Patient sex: F
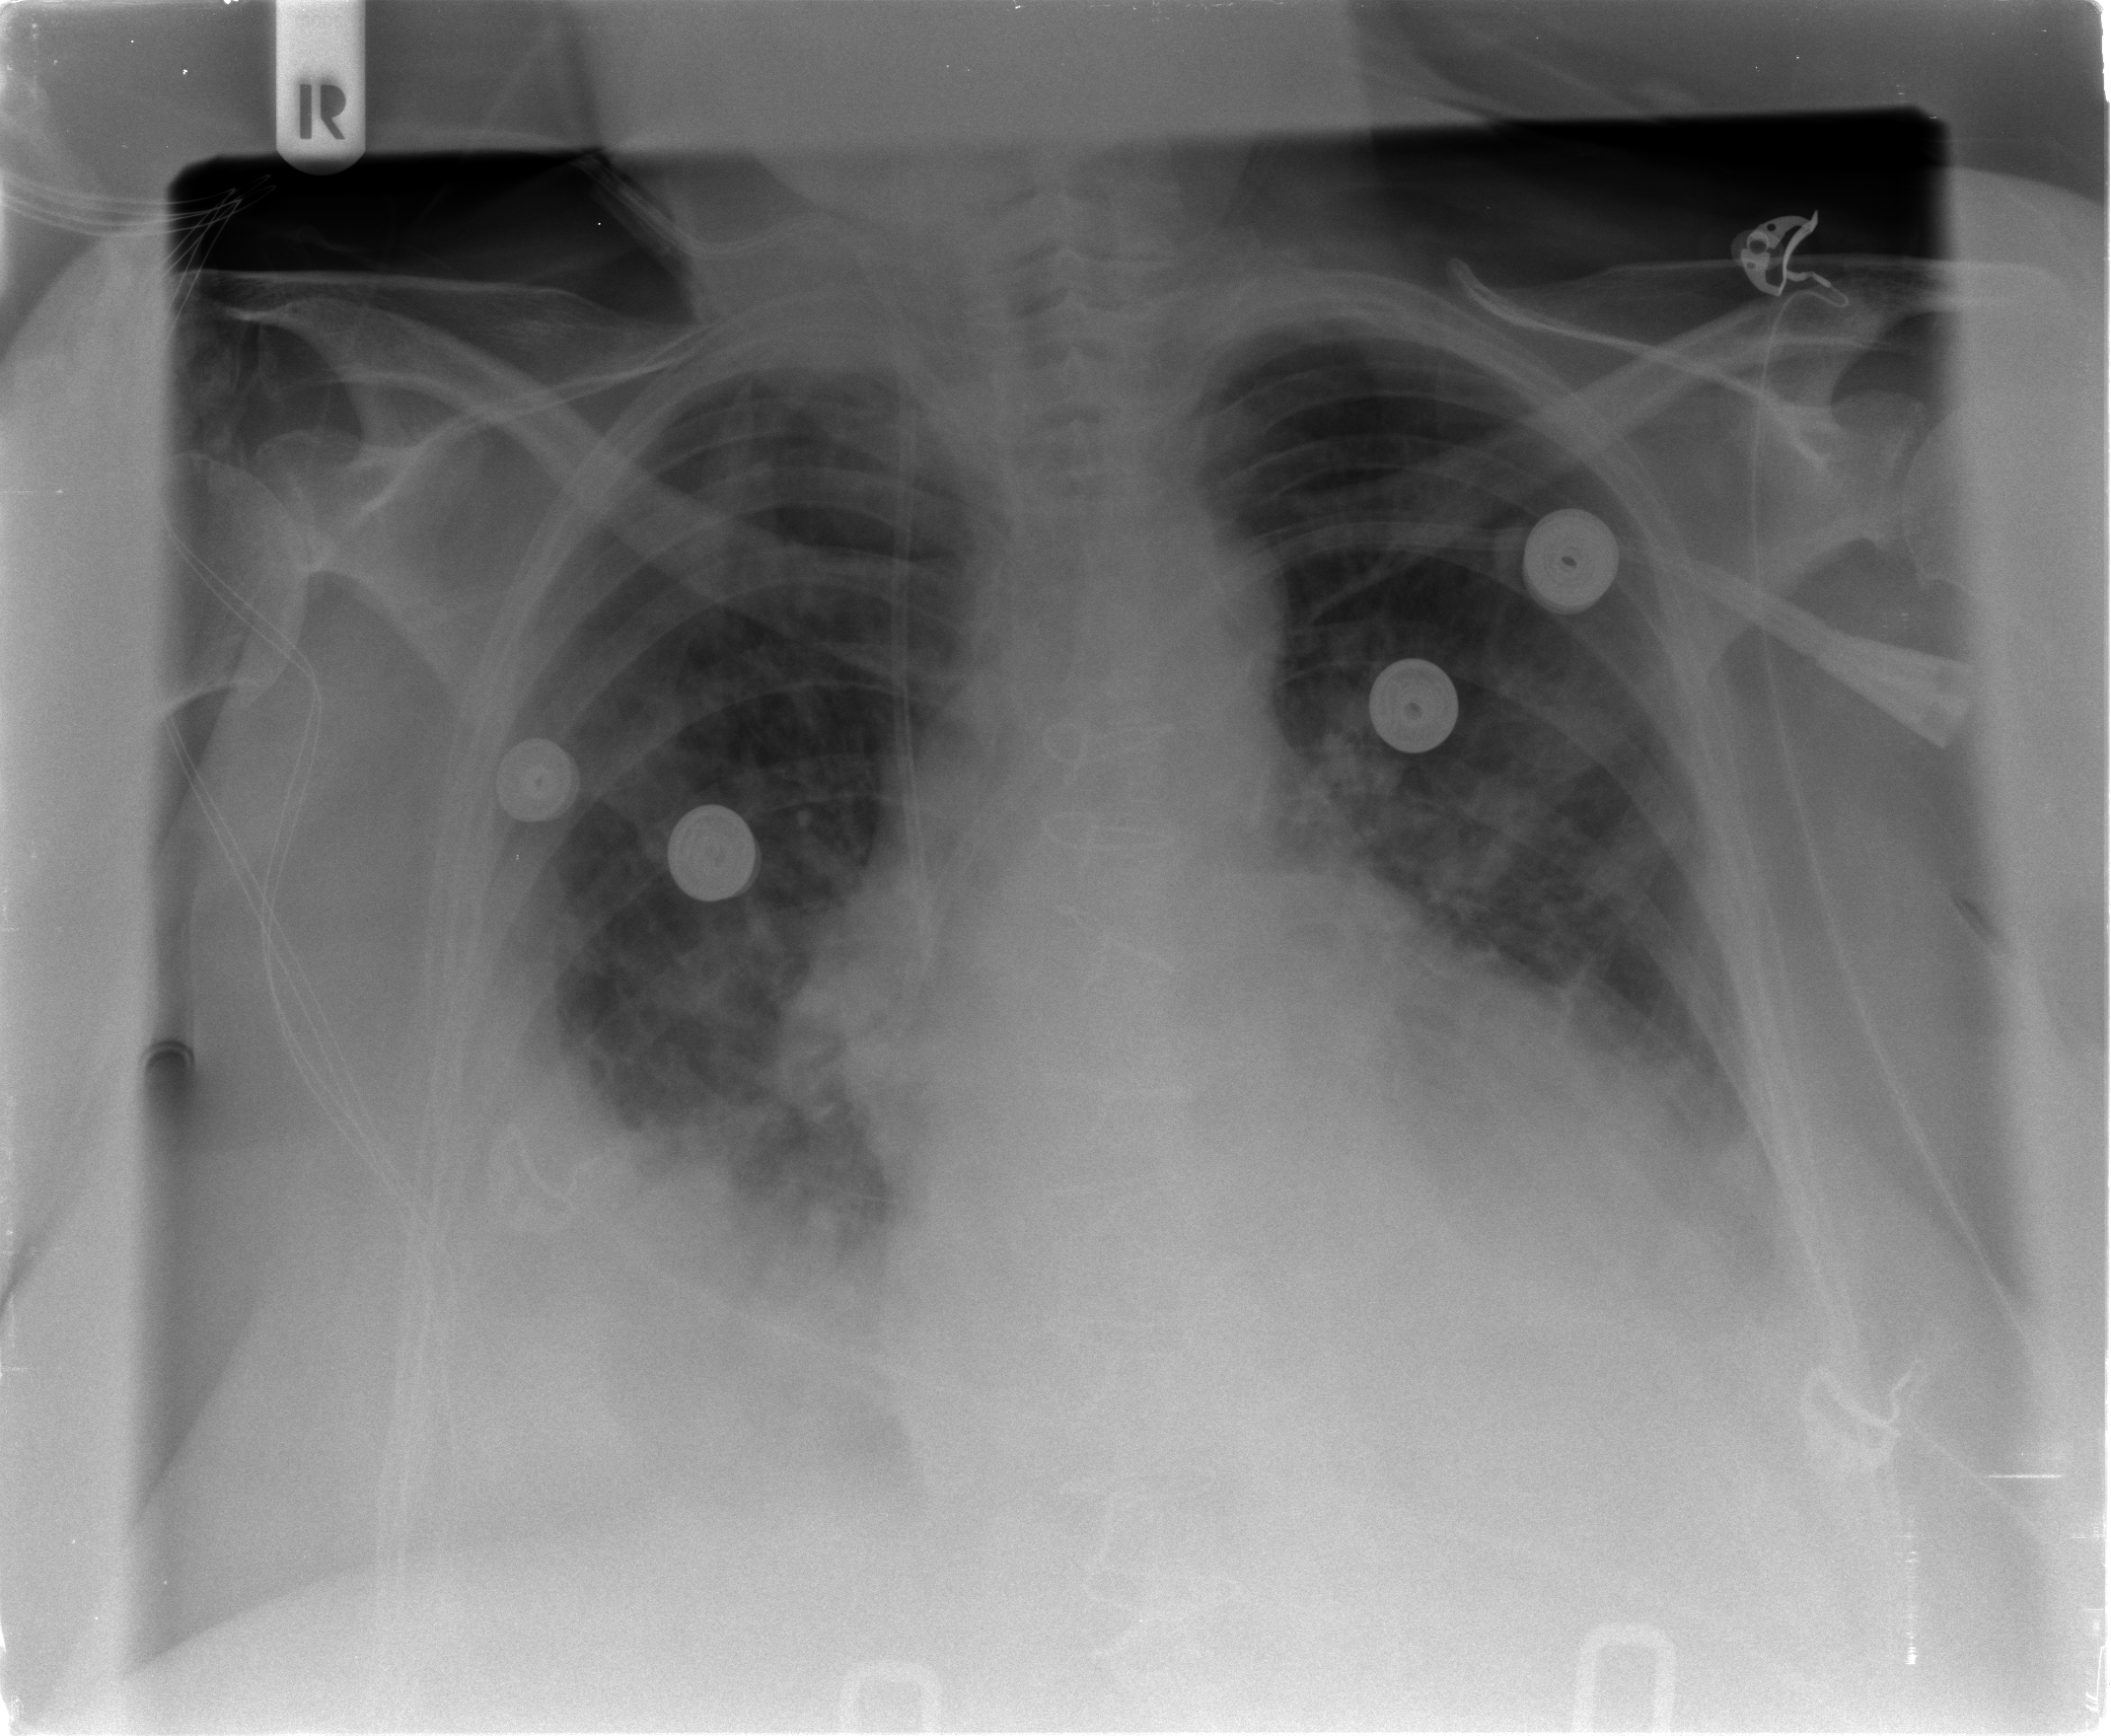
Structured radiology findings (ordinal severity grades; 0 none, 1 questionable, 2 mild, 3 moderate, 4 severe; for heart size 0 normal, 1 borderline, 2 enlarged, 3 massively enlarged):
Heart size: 2
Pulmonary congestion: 3
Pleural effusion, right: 3
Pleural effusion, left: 2
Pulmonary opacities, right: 1
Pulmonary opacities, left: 1
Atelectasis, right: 3
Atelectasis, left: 2